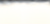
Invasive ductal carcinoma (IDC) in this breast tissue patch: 0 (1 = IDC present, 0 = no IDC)